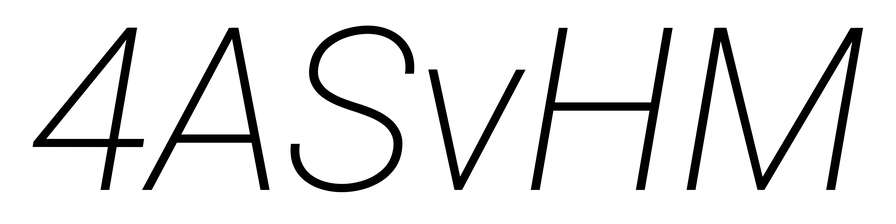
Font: Roboto-Italic_ExtraLight_Italic